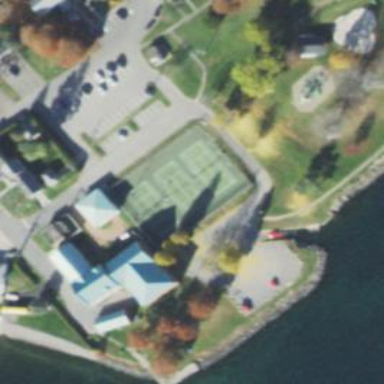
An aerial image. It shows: Tennis court on the leisure land pitch.